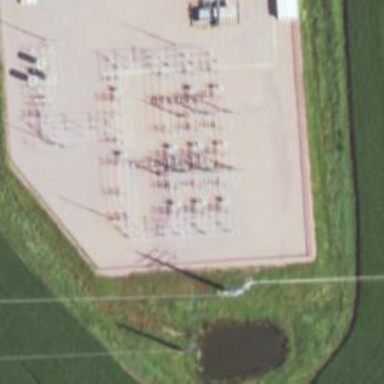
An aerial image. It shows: Switch for power supply.